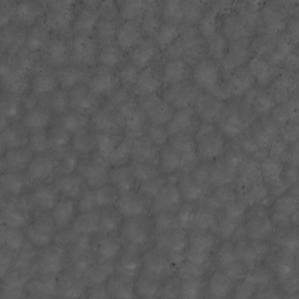
Label: non_frost